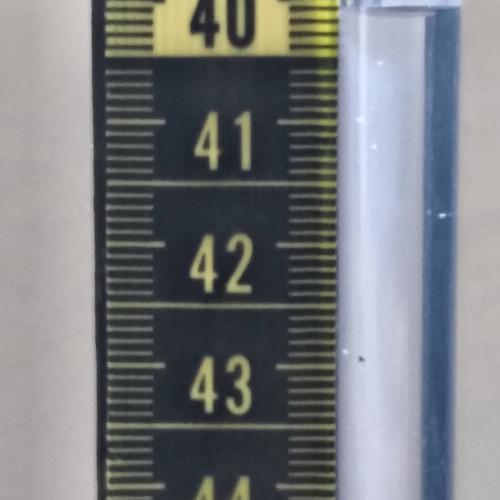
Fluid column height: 40.0 cm